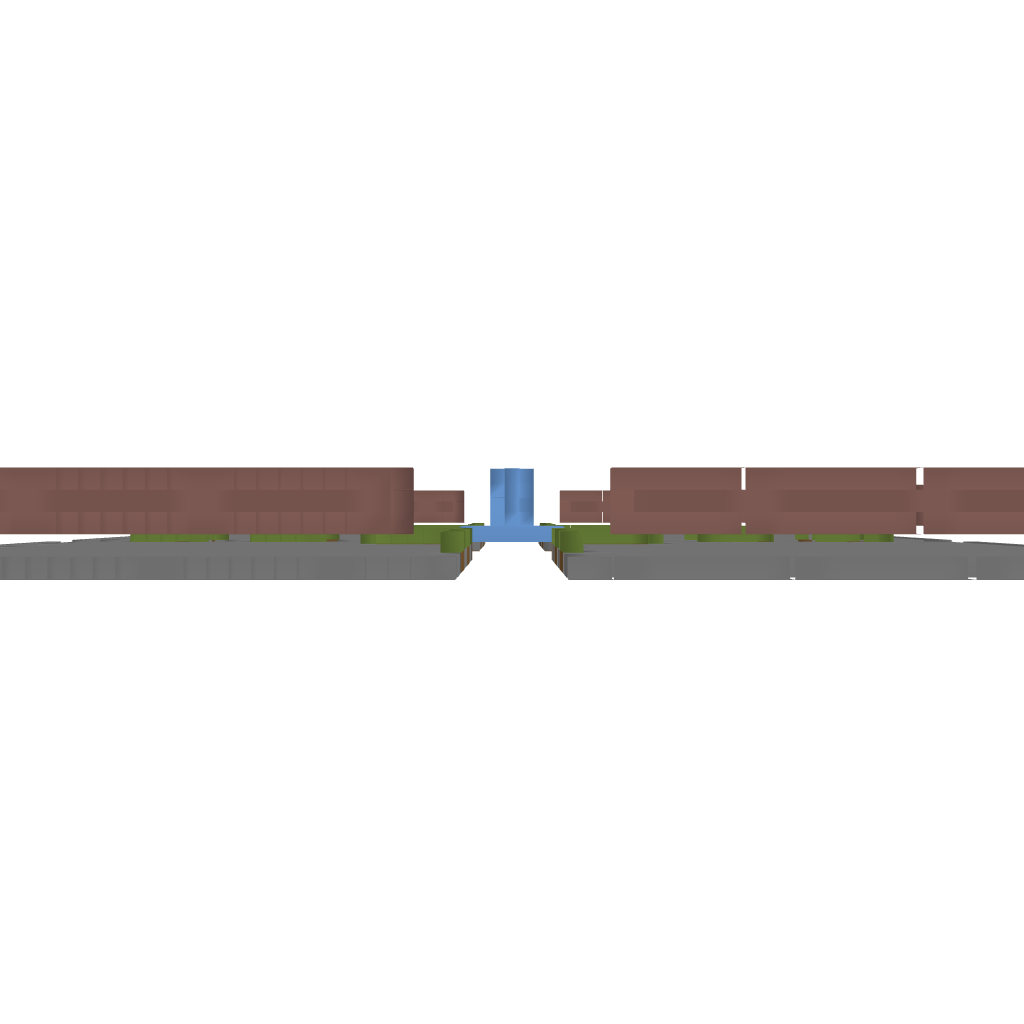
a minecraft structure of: Roman Garden bad low quality